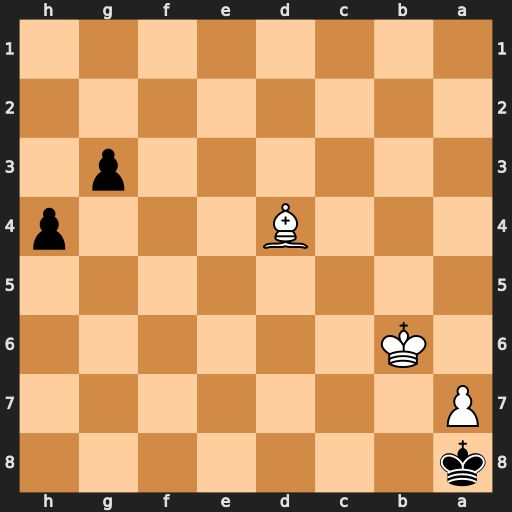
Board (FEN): k7/P7/1K6/8/3B3p/6p1/8/8
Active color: b
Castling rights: -
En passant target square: -
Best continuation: h3 Be5 h2 Bxg3 h1=Q